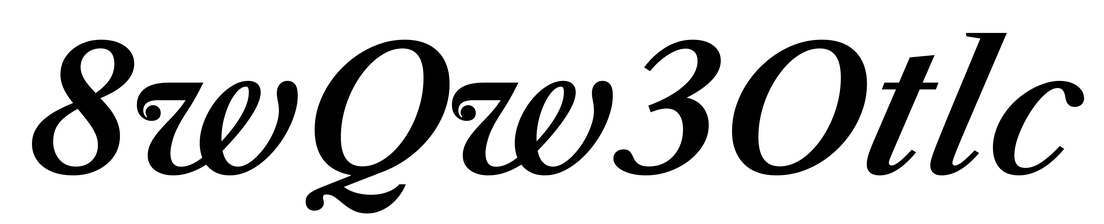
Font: LibreCaslonText-Italic_SemiBold_Italic